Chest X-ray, PA view. Patient: 64 years old, sex M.
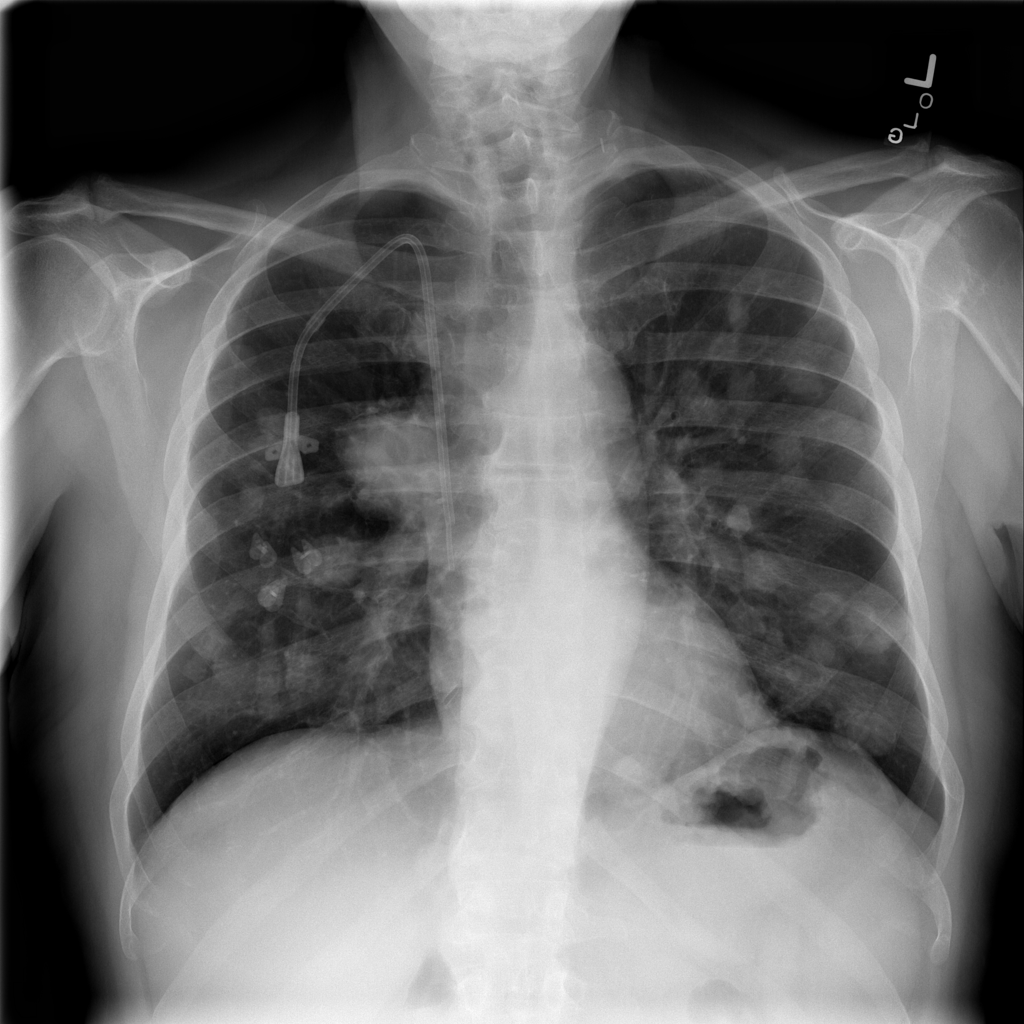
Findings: Mass, Nodule